Question: Find the lowest common multiple of all numbers in the 25-square grid
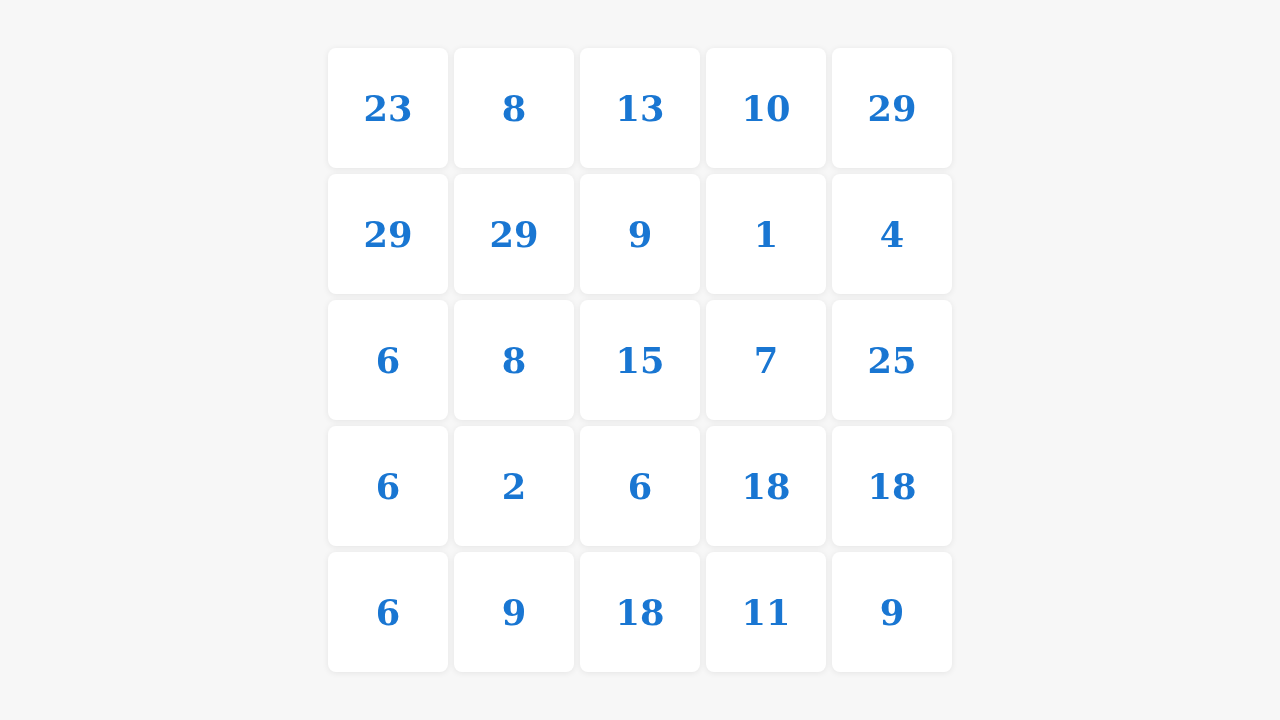
Answer: 1201800600